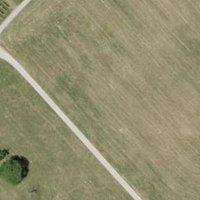
EUNIS habitat code: 25
Species observed at this site:
Geranium pyrenaicum